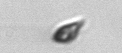
Label: Cryptophyta